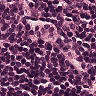
Metastatic tissue present: no